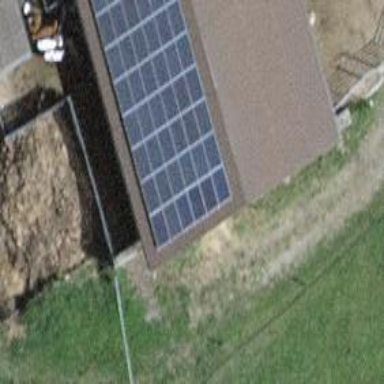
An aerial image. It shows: Solar power generator.